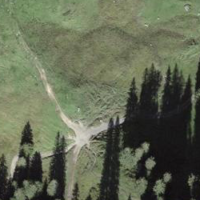
EUNIS habitat code: 23
Species observed at this site:
Arnica montana